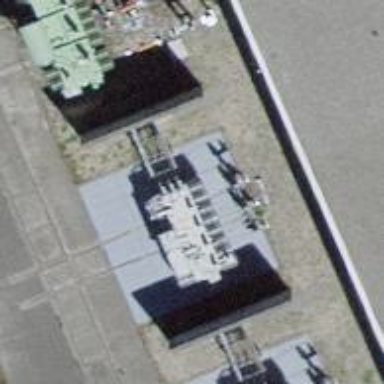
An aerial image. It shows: Transformer is shown.